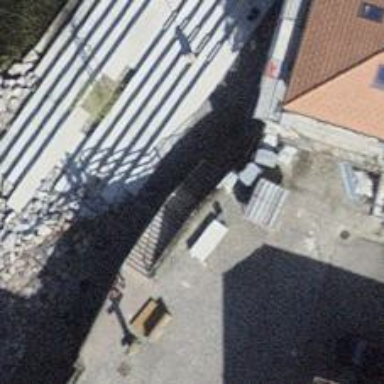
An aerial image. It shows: Concrete steps.